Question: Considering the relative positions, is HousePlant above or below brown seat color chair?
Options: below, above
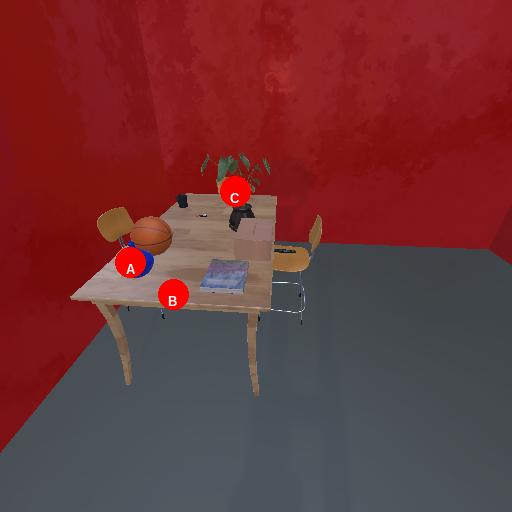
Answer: below